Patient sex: F
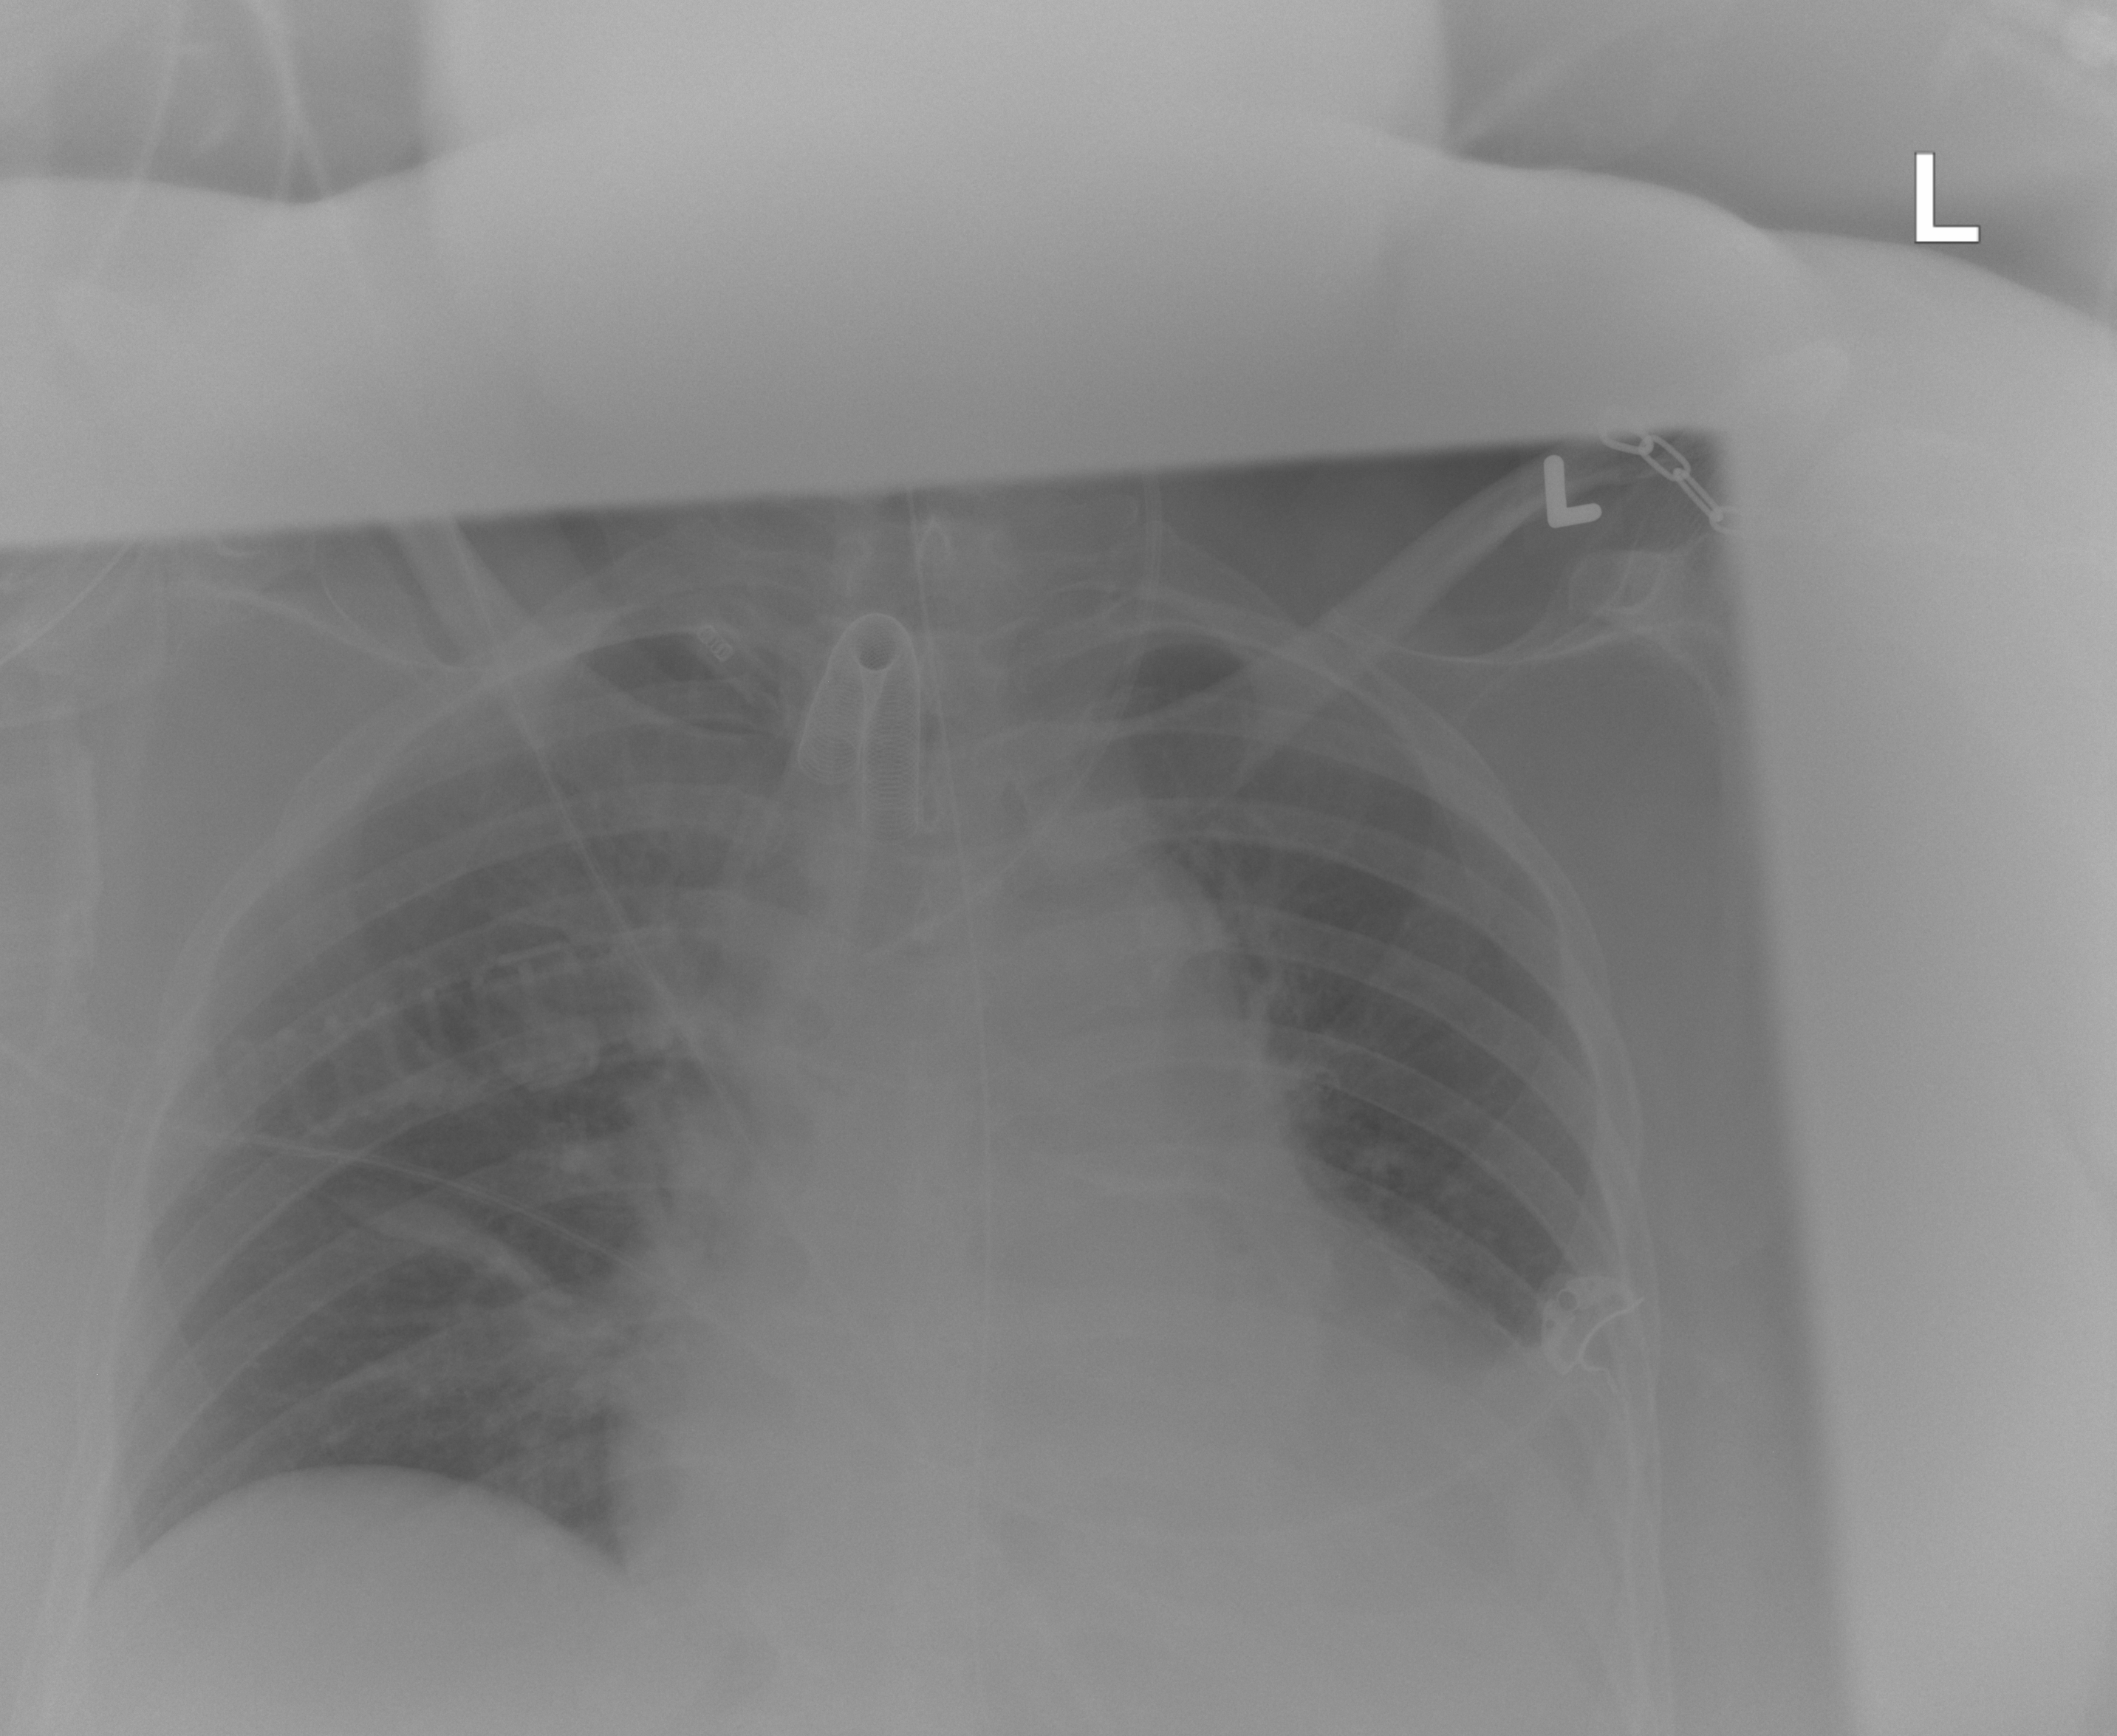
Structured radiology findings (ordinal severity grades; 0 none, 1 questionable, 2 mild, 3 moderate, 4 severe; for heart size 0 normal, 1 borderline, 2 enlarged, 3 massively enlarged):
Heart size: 2
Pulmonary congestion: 0
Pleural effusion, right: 0
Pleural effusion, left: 0
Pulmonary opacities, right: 0
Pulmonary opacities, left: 0
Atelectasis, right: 2
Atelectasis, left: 0